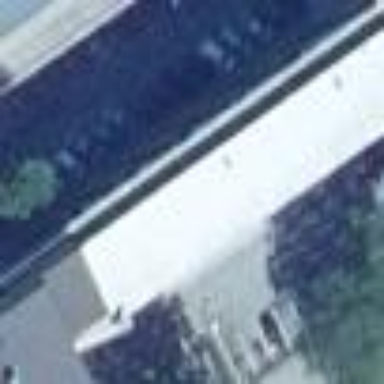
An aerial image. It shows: Modern apartment building with distinctive skillion metal roof.